Question: I have an NSScrollView, whose documentView is a huge NSView, made of many many sub-NSImageViews, who act as tiles in a map. (The entire map is the NSView, and since it is way bigger than the screen size, its embedded in a scrollview).
I'm able to display the map with correct tile positions, and scroll around with the bars/gestures. However.. when I enable magnification to be able to zoom, the following happens:
Somehow I'm assuming auto-layout adds the tile borders below, and I don't know how to disable them. These are surely borders, since I have checked thousands of times that my tiles and subviews are the same size.. so where does this come from?
I have quite some experience with iOS development, but am completely lost with NSScrollView (Where are my delegate methods?). How do I disable this behavior of the scroll view?
Here's my subview code:
'''
- (void)setupSubViews
{
NSLog(@"--------Creating subviews!-------");
//first we create the subviews..
//This is the key part, we traverse from top Left, and since OS X coordinates start at bottom left, we need to invert the rows!
for (int i=0; i< NUMBER_OF_COLUMNS; i++) {
for (int j=NUMBER_OF_ROWS-1; j>=0; j--) {
CGRect frame = CGRectMake(i*256, j*256, 256, 256);
NSImageView *newView = [[NSImageView alloc] initWithFrame:frame];
newView.focusRingType = NSFocusRingTypeNone; //I gave this focusRing a try, it didn't work :(
[self addSubview:newView];
}
}
}
'''
And this is where I connect the subviews to the actual images..
'''
-(void)updateMap:(id)tilesPassed{
if (downloadFinished) {
NSLog(@"--------DRAW RECT-------------");
NSImageView *subView;
NSInteger idx = 0;
for (int i =0; i<[self.subviews count]; i++) {
subView = [self.subviews objectAtIndex:i];
[subView setAllowsCutCopyPaste:NO];
[subView setImageFrameStyle:NSImageFrameNone]; //This doesnt work either :(
MapTile *tile = [tilesArray objectAtIndex:idx];
subView.image = tile.image;
idx++;
}
}
}
'''
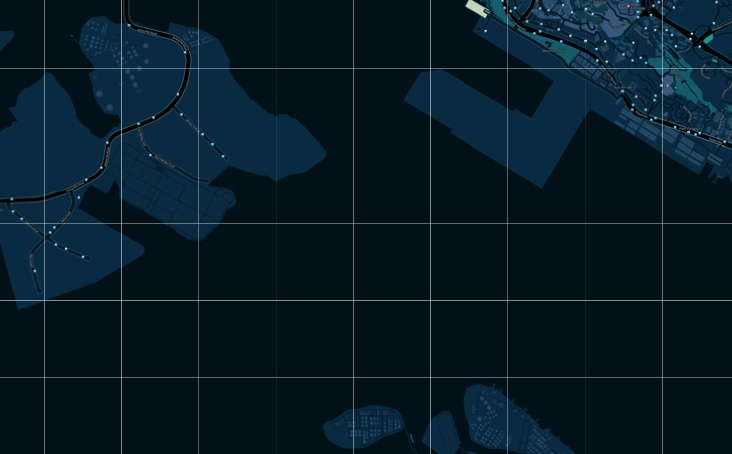
Answer: You probably don't want to use subviews for this. There is a 'CALayer' subclass for exactly this purpose: 'CATiledLayer': <URL>
With it you can even load different image tiles based on how far you are zoomed in, just like Google Maps. It will render without borders and the performance will be WAY better than using lots of subviews. Subviews are expensive, layers are (generally) cheap.
: This example will get you up and running: <URL>